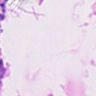
Metastatic tissue present: no